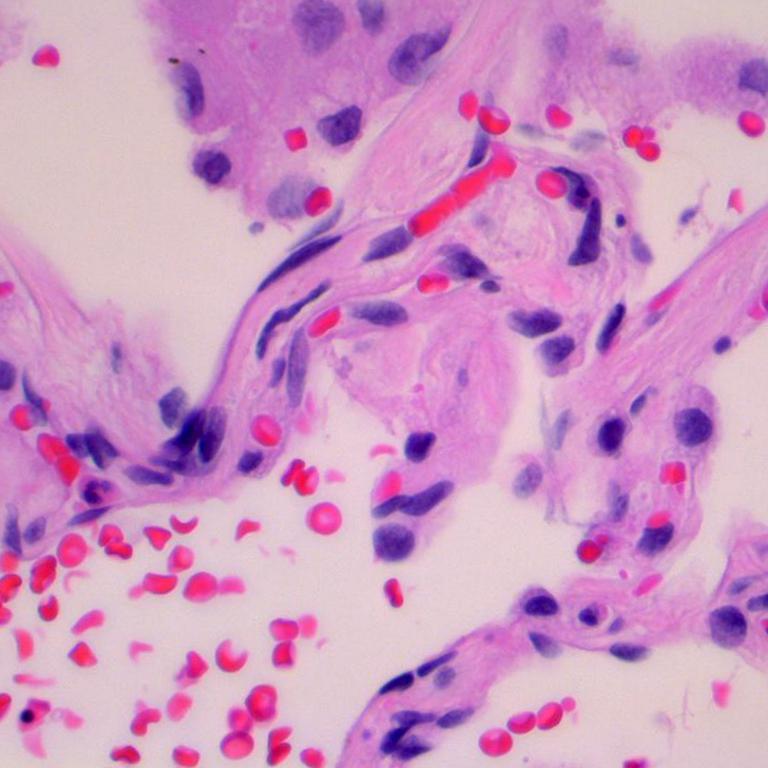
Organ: lung
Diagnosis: benign